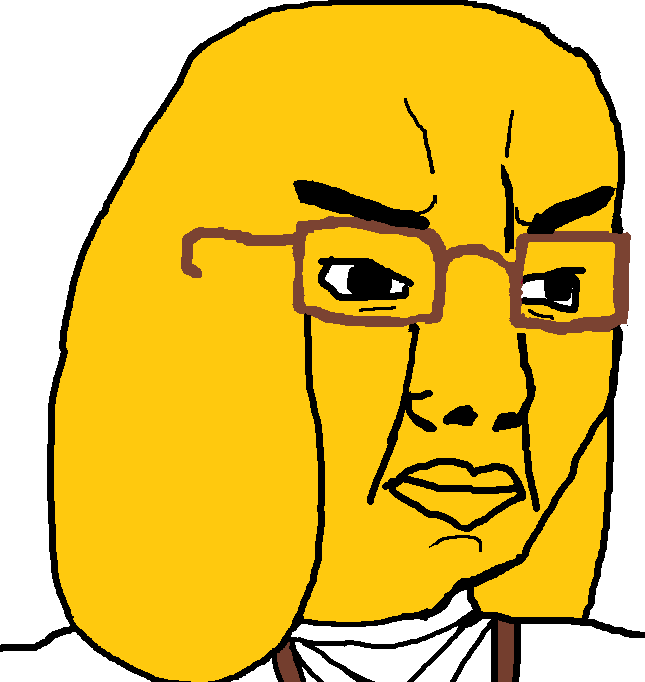
Label: 5_Poljak